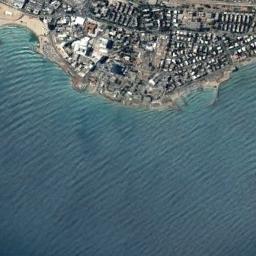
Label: beach